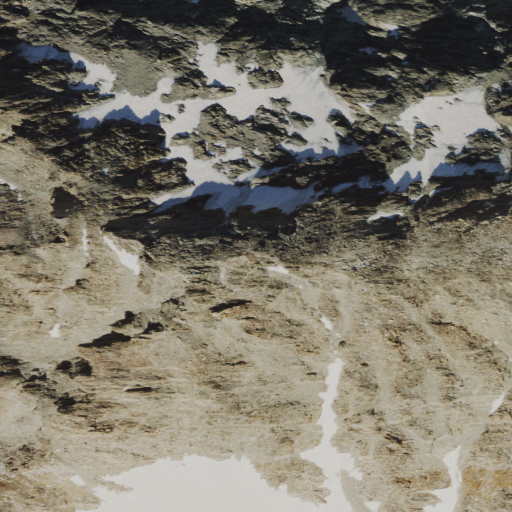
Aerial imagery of mountain in Wyoming named Sunbeam Peak containing barren land, grassland, and snow